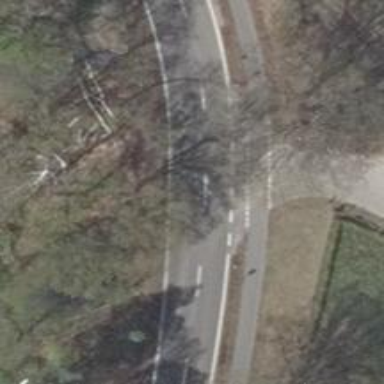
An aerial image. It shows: Secondary road with asphalt surface.